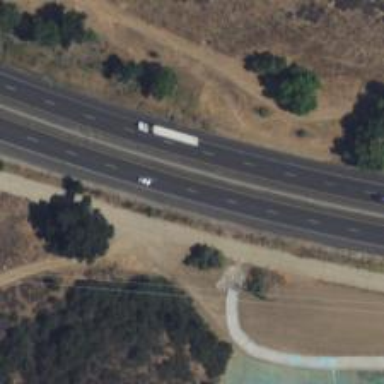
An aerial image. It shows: Expressway with asphalt surface classified as trunk highway.